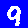
Digit: 9